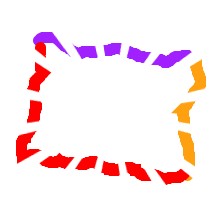
Shape: rectangle